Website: lowes
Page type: delivery-shipping
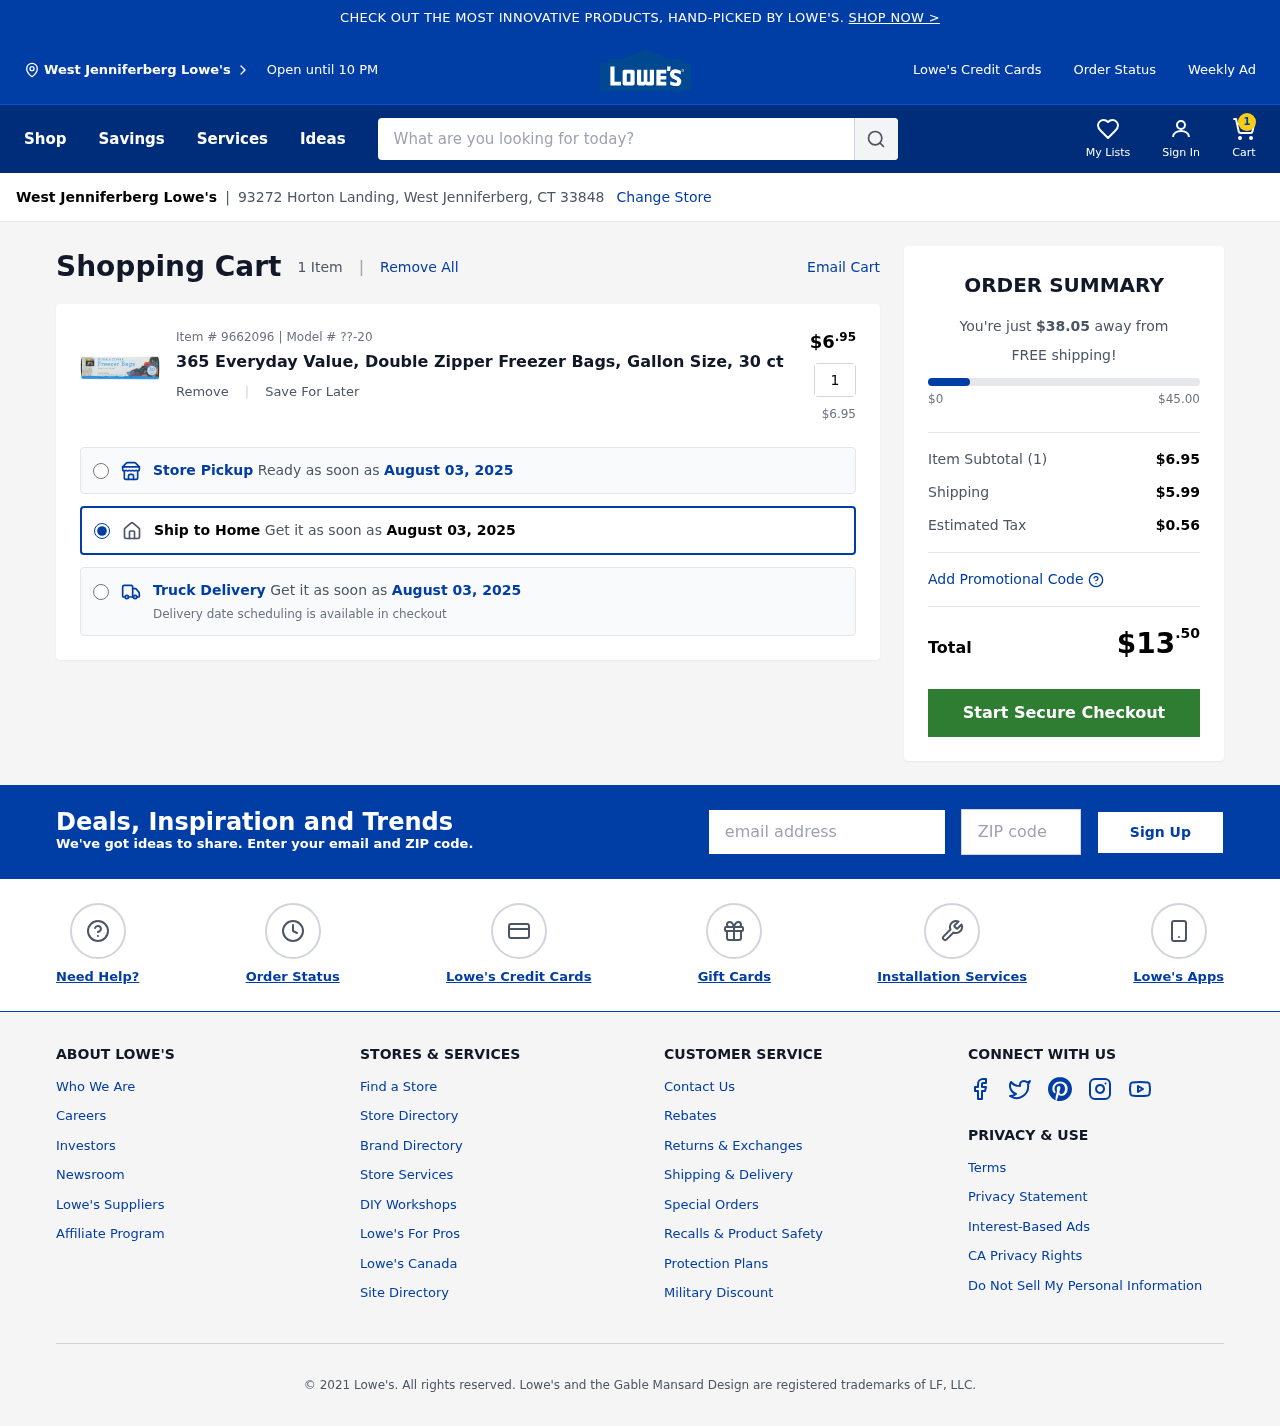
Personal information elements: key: PII_CITY
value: West Jenniferberg
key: PII_EMAIL
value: tanya.gray@gmail.com
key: PII_POSTCODE
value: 33848
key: PII_STREET
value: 93272 Horton Landing
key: PII_CITY2
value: West Jenniferberg
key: PII_CITY_STATE_ZIP
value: West Jenniferberg, CT 33848
Product elements: key: PRODUCT1_NAME
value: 365 Everyday Value, Double Zipper Freezer Bags, Gallon Size, 30 ct
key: PRODUCT1_PRICE
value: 6.95
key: PRODUCT1_QUANTITY
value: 1
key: PRODUCT1_MODEL
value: ??-20
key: PRODUCT1_PRICE2
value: $6.95
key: PRODUCT1_ITEM_NUMBER
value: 9662096
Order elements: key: ORDER_NUM_ITEMS
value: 1
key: ORDER_DELIVERY_DATE
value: August 03, 2025
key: ORDER_DELIVERY_DATE2
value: August 03, 2025
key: ORDER_DELIVERY_DATE3
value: August 03, 2025
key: AMOUNT_TO_FREE_SHIPPING
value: $38.05
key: ORDER_SUBTOTAL
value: $6.95
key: ORDER_SHIPPING_COST
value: $5.99
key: ORDER_TAX
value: $0.56
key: ORDER_TOTAL
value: $13.50
Search elements: key: HEADER_SEARCH
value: What are you looking for today?